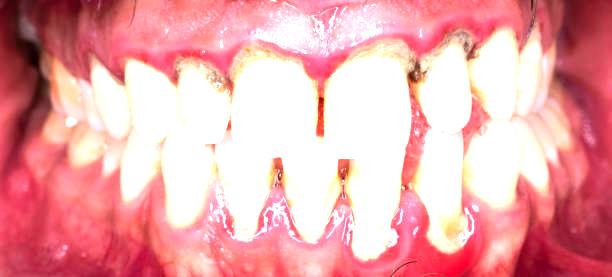
Condition: Gingivitis